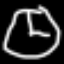
Label: clock